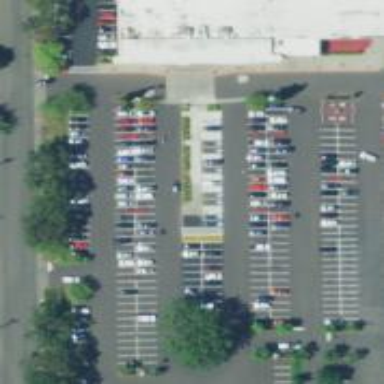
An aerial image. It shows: Parking space is available.